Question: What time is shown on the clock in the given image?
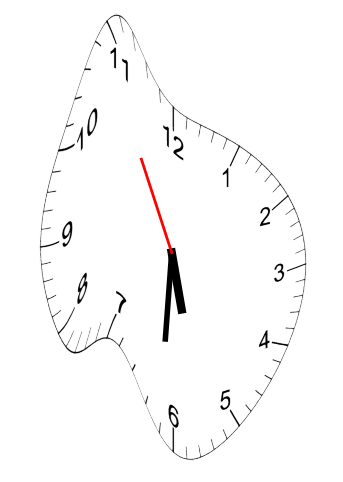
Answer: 05:30:55